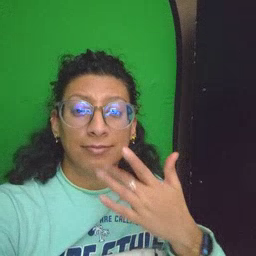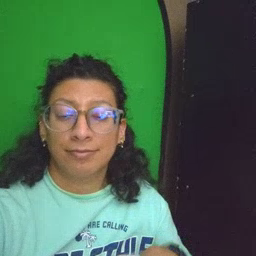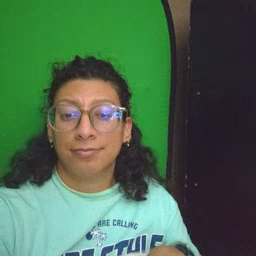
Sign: taste